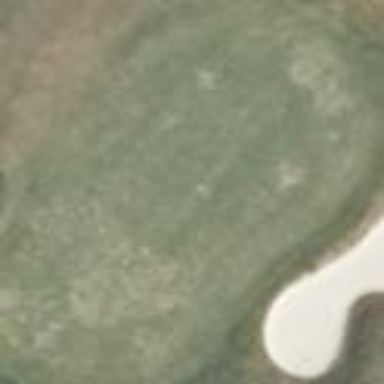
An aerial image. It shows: Golf green.